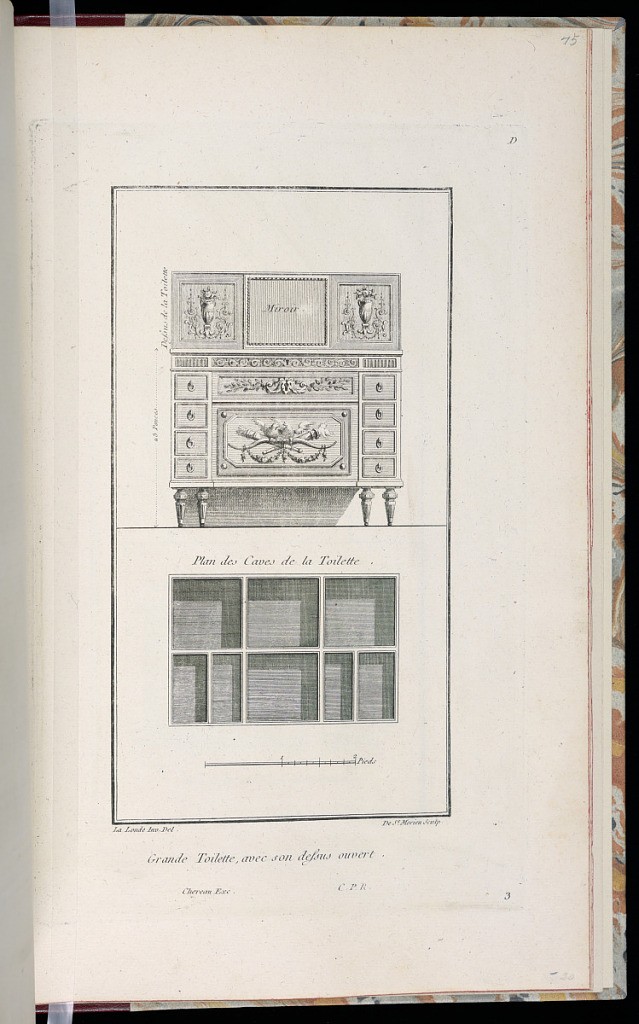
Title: Grande Toilette, avec son dessus ouvert
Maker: Richard de Lalonde, French, active 1780–96
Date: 1775-1788
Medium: Etching on off-white laid paper
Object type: Print
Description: Elevation and plan for a design for a large dressing table. The table has a central mirror and is decorated with ornament motifs including vases, scrolling acanthus leaves, and crossed torch and quiver with doves on top. Below the table is a plan showing the organization of the drawers. The plate is signed and numbered.